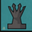
Piece: bQ